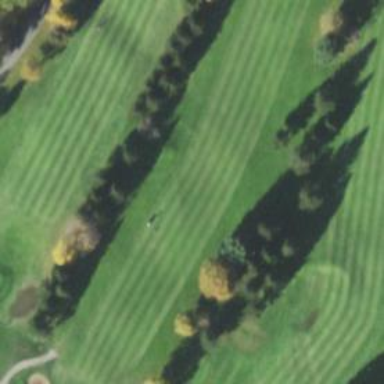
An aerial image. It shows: Golf fairway surrounded by grass.